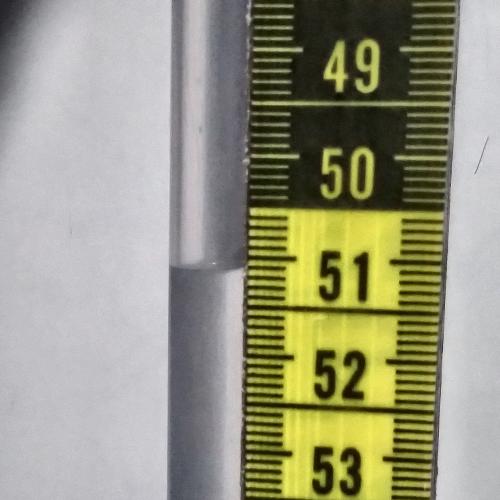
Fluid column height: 51.1 cm